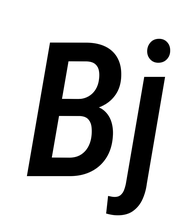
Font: Roboto-Italic_Condensed_Medium_Italic